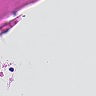
Metastatic tissue present: no